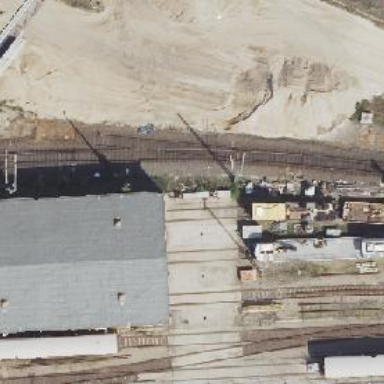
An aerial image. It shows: Rail yard with electrified contact lines for railway operations.